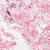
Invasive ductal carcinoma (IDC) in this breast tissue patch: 0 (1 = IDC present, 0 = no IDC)